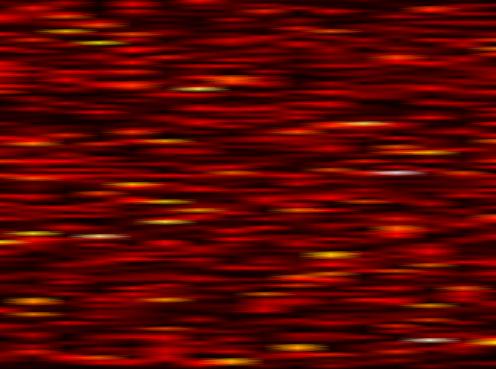
Label: WOLA